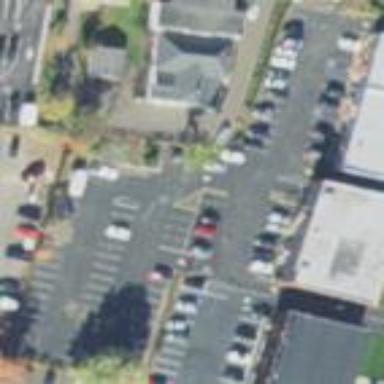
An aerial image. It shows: Parking area.